Aerial crown-view tile of a tropical tree (Barro Colorado Island, Panama), acquired 20250124:
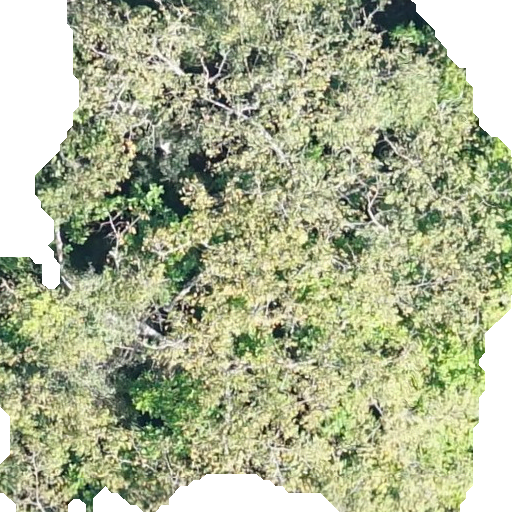
Species: Anacardium excelsum
GBIF accepted scientific name: Anacardium excelsum
Crown area: 376.988 m²